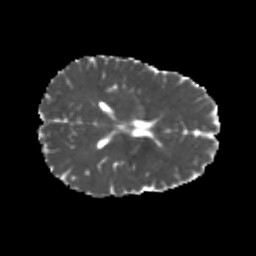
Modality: MD
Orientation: axial
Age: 20
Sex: male
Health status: healthy
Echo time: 0.074 s